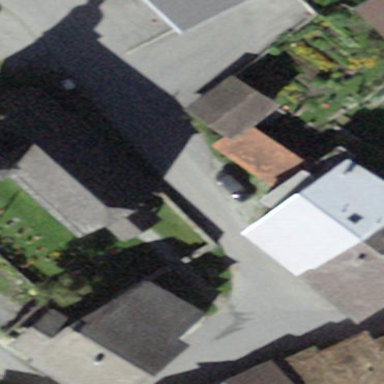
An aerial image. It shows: Church which is place of worship.